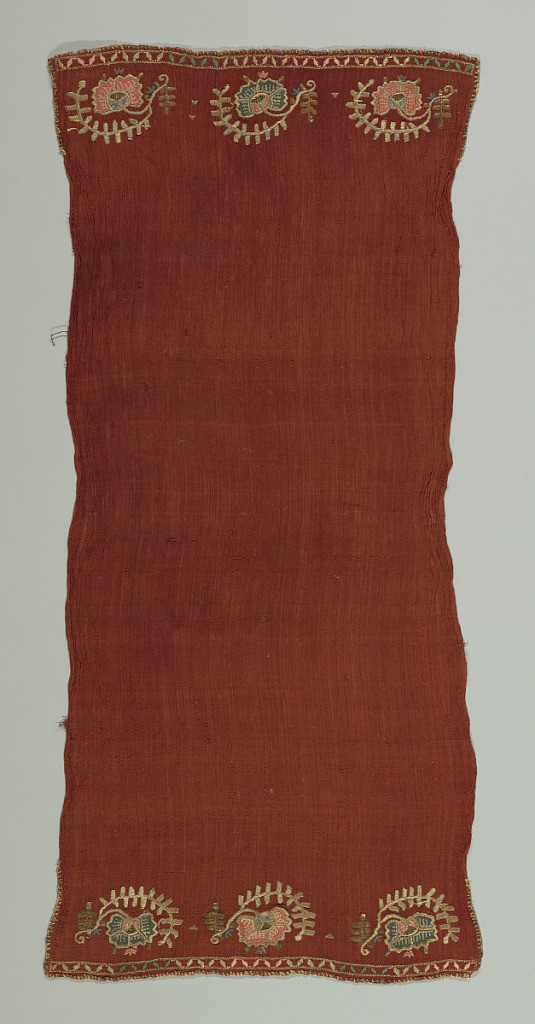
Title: Towel
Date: late 19th century
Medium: cotton, silk, metallic thread Technique: embroidered
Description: Towel of dark red cotton in a crêpe weave. Ends embroidered in simple detached flower sprays of blossoms surmounted by curving leaf form. Center of flower, drawn and embroidered in gold; outlined in gold. Simple border design and buttonhole edge.